Aerial crown-view tile of a tropical tree (Barro Colorado Island, Panama), acquired 20250715:
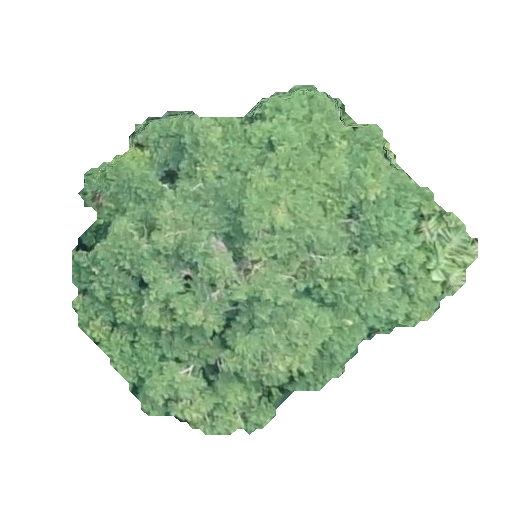
Species: Jacaranda copaia
GBIF accepted scientific name: Jacaranda copaia
Crown area: 138.737 m²